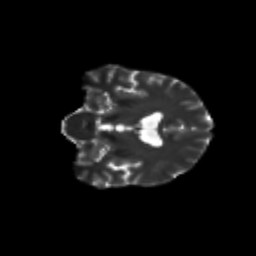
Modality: T2w
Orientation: coronal
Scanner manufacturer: siemens
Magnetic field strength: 3 T
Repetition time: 9.2 s
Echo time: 0.084 s